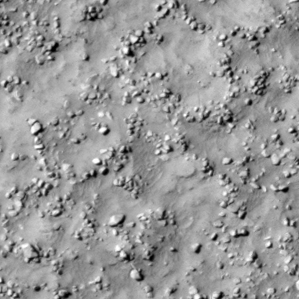
Label: non_frost